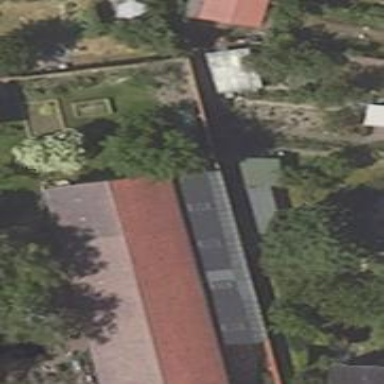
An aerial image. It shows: Shed building.